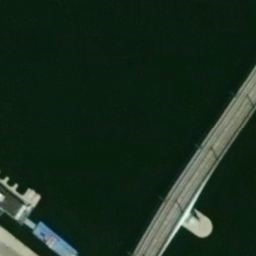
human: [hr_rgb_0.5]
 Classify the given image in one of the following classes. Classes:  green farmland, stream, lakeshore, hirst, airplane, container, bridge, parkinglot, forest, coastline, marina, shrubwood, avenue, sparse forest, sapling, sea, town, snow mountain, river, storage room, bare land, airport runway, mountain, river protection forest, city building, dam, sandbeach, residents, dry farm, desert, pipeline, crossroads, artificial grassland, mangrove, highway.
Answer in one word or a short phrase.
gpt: bridge